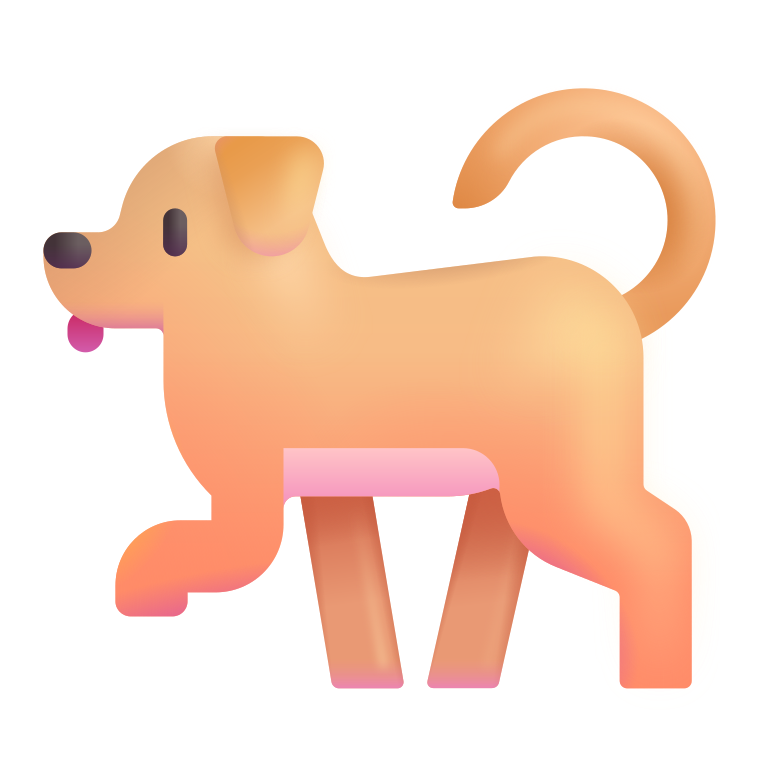
dog color